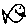
Label: fish